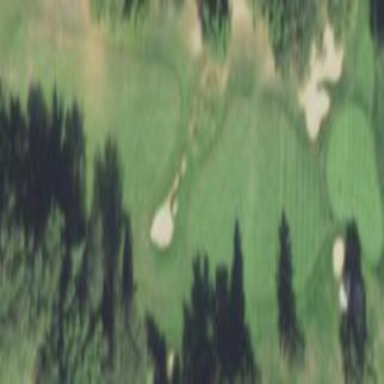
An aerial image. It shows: Grassy area designated as golf fairway.